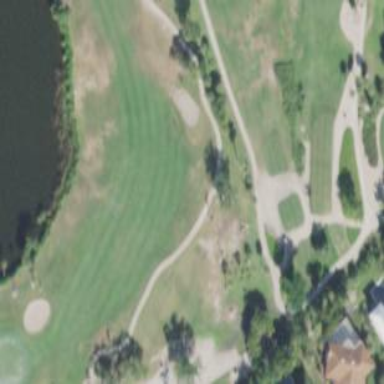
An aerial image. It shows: Golf fairway surrounded by grass.